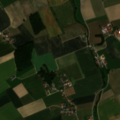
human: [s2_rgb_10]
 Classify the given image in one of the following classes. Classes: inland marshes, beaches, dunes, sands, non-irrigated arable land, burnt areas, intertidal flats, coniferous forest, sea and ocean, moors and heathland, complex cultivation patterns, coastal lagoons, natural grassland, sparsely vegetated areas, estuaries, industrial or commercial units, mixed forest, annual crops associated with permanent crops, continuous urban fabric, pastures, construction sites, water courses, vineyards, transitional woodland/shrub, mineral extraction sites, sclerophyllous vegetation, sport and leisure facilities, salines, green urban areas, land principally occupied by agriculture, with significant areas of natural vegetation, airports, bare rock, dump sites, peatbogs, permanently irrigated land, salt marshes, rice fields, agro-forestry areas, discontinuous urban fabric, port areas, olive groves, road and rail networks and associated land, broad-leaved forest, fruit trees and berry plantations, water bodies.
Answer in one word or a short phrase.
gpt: discontinuous urban fabric, non-irrigated arable land, pastures, complex cultivation patterns, land principally occupied by agriculture, with significant areas of natural vegetation